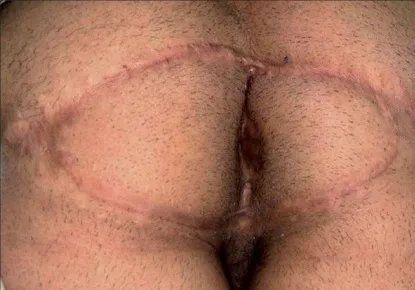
Postoperative appearance 22 months later.
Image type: medical_photograph (skin_photograph)